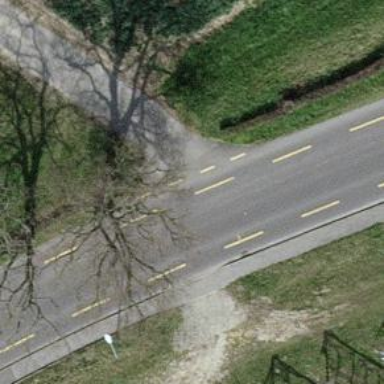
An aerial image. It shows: Tertiary road with asphalt surface. There is lane for cyclists on both sides of the road.